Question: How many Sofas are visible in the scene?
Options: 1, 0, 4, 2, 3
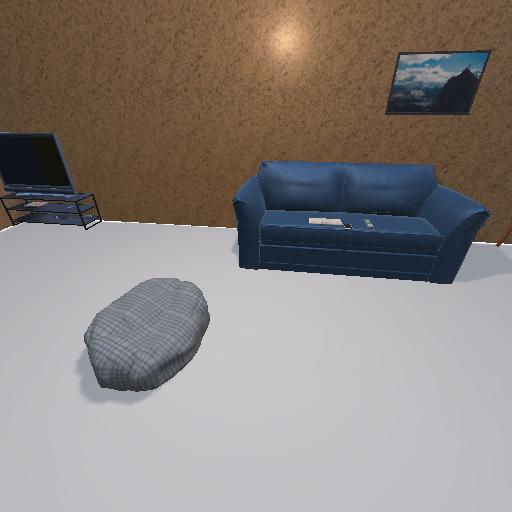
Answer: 1